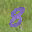
Label: 8